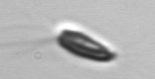
Label: Chrysochromulina